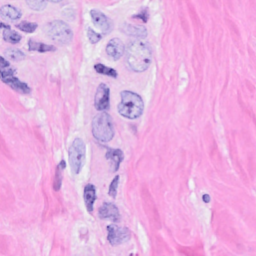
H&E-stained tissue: Breast